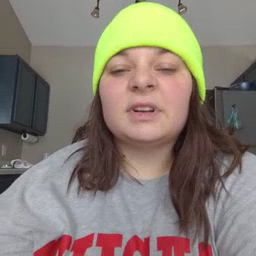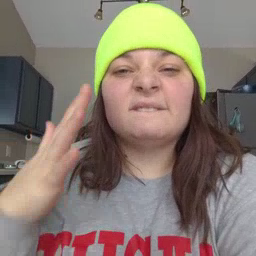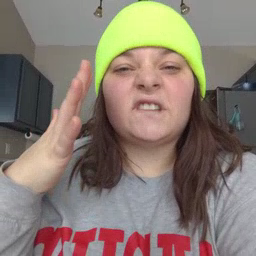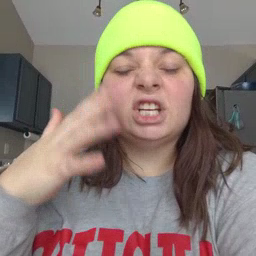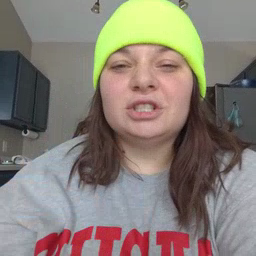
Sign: finish